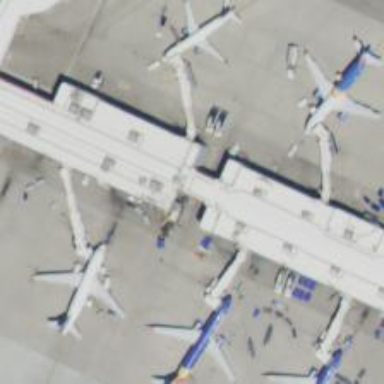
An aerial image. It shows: Airport gate.